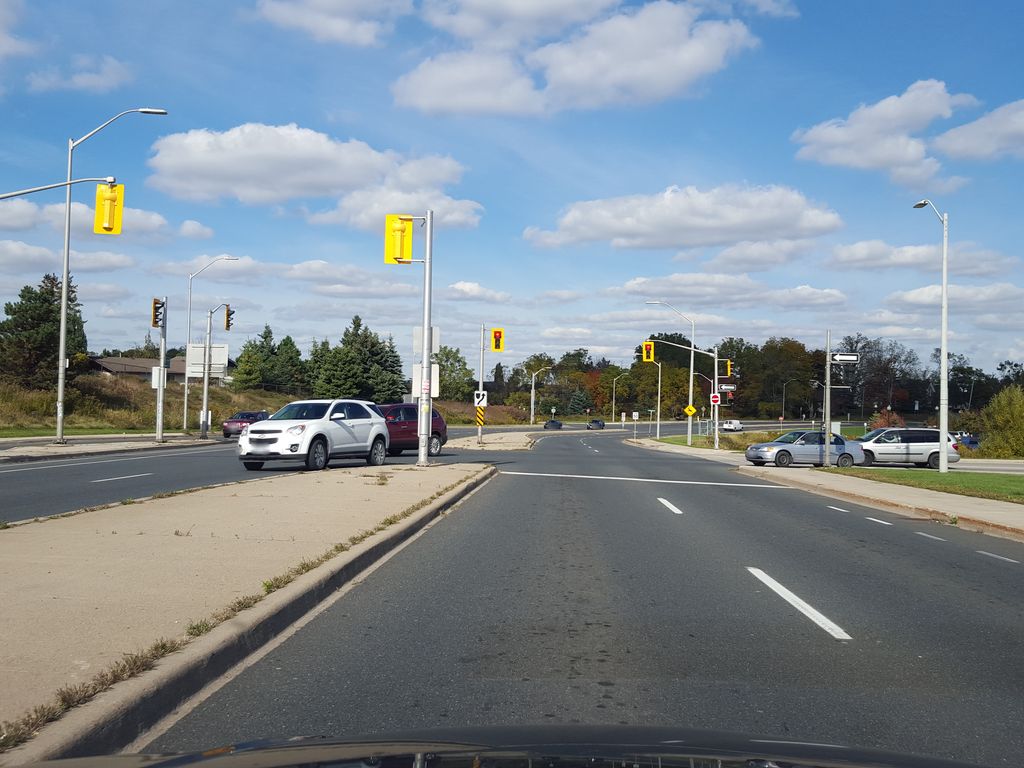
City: hamilton